Field crop: maize
Growth stage: 2
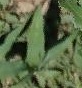
Species: maize